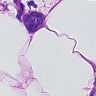
Metastatic tissue present: yes